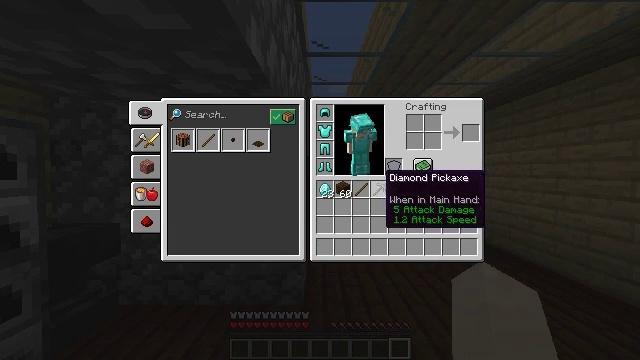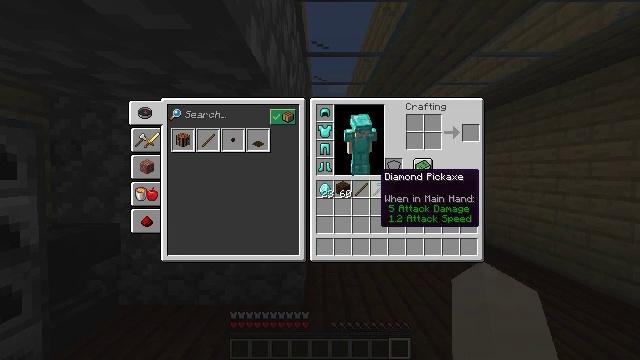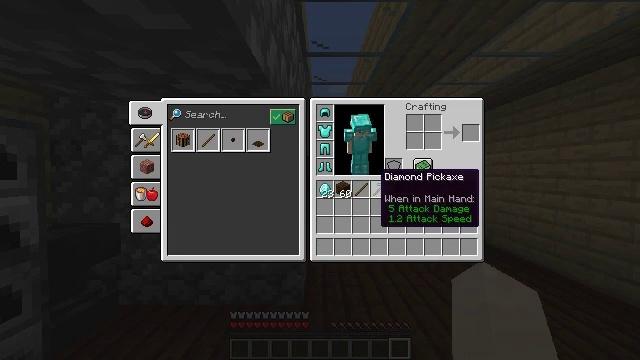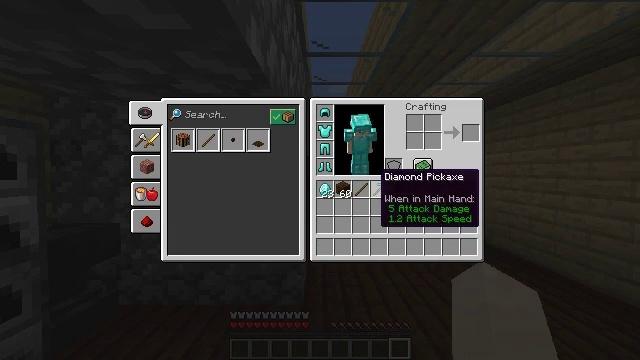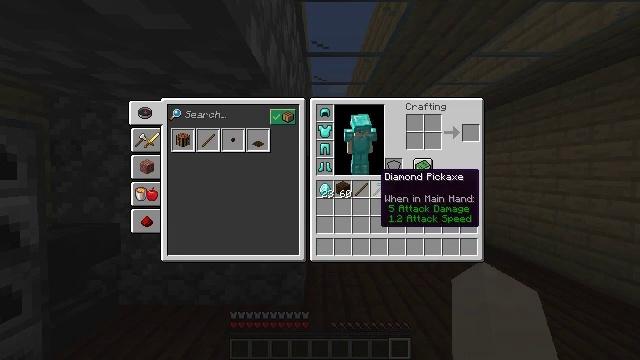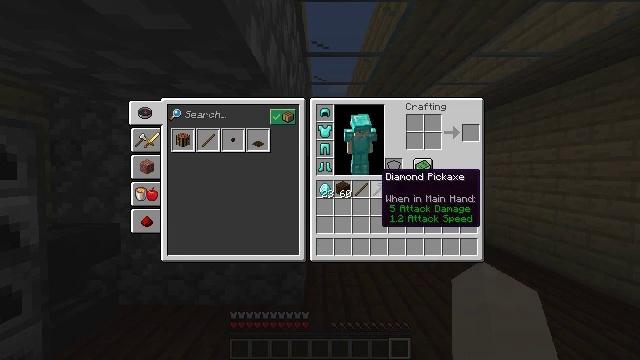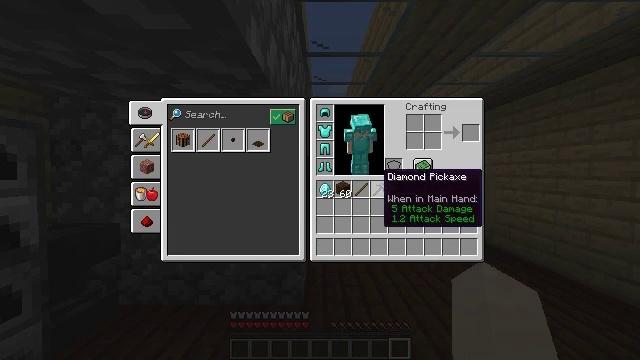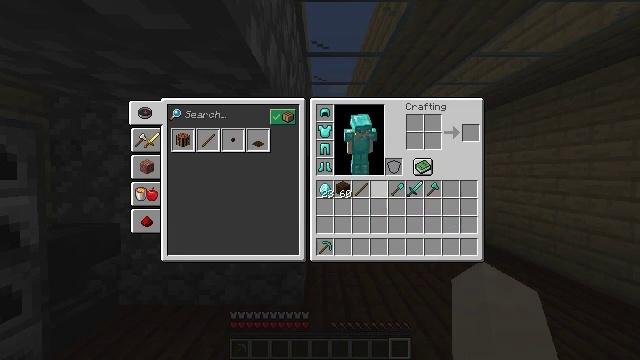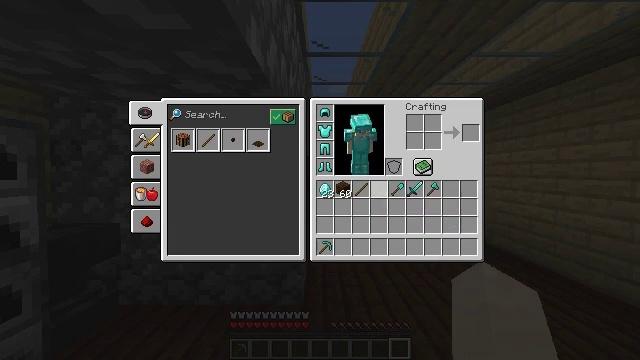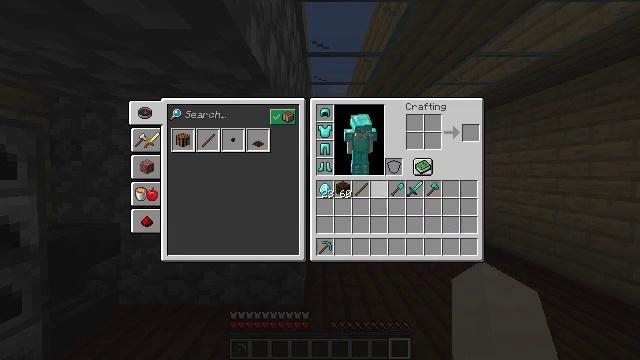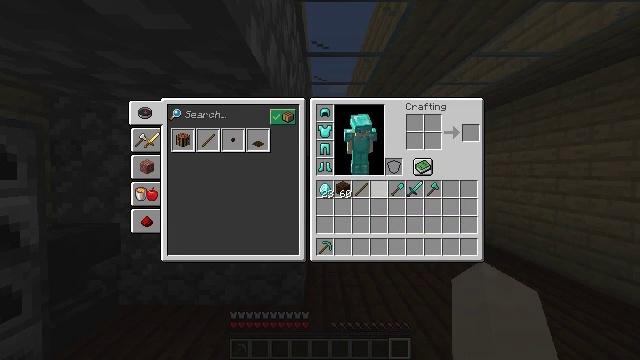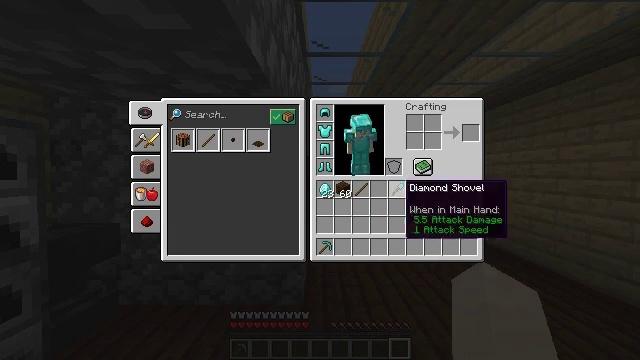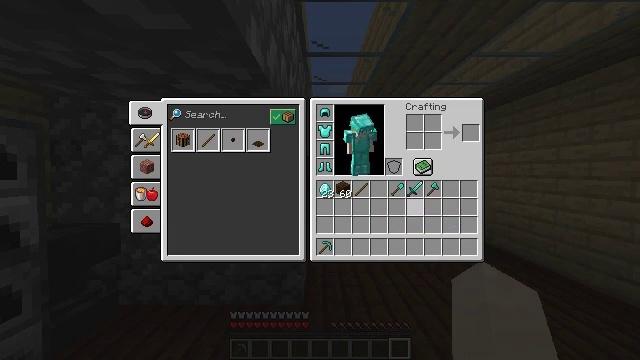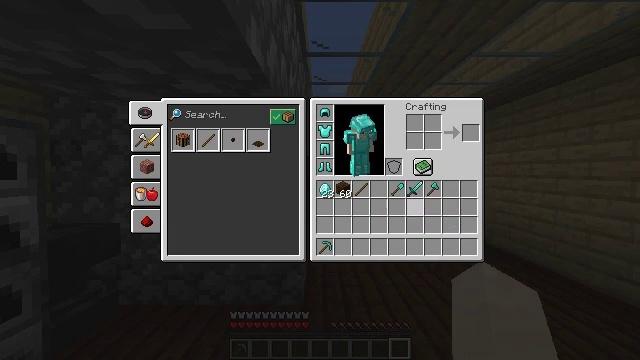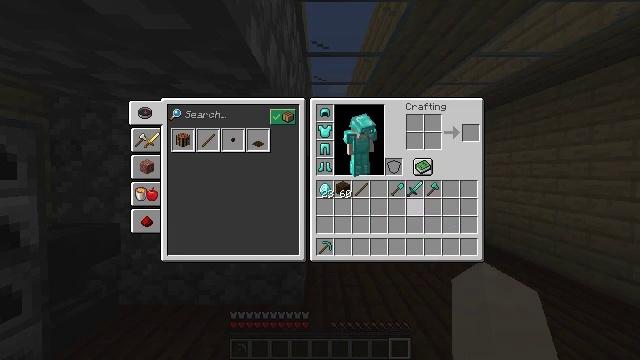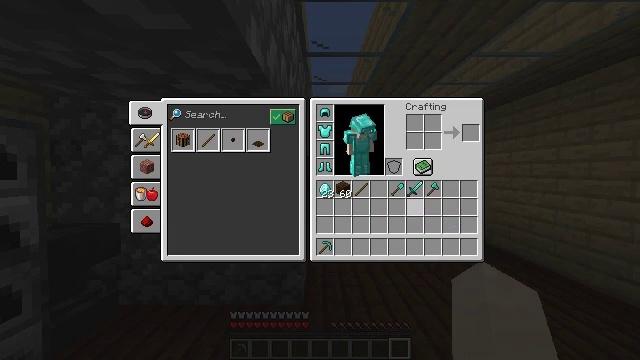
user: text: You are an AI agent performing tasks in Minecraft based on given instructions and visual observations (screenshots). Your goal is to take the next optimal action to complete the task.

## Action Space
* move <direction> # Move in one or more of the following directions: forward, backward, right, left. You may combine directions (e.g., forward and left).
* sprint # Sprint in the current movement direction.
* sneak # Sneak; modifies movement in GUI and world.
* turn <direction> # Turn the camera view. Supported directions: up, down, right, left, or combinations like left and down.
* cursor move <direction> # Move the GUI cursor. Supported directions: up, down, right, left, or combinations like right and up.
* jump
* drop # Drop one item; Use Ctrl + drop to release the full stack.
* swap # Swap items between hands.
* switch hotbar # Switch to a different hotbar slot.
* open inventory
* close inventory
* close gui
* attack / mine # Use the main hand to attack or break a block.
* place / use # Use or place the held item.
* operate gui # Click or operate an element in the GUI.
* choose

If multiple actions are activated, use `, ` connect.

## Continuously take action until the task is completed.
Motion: motion action
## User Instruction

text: Break the wall torch for relocation.
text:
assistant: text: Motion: sneak
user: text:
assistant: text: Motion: sneak
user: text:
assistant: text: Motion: sneak
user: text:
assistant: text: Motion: sneak
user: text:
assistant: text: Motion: sneak
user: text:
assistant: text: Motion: sneak
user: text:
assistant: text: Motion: sneak, operate gui
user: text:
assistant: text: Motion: sneak, operate gui
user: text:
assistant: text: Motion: sneak, operate gui
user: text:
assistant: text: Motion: sneak
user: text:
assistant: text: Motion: sneak, cursor move right and down
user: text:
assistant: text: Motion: sneak, cursor move right
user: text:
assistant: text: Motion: sneak
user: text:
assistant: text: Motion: sneak
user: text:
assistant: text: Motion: sneak
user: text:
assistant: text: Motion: sneak, cursor move right
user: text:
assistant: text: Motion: sneak, cursor move right
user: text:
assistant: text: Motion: sneak
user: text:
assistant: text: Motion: sneak, cursor move left
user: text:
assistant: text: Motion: sneak
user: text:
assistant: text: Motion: sneak
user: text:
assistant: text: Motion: sneak
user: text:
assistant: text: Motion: sneak
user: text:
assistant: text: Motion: sneak
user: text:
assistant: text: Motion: sneak, operate gui
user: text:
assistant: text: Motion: sneak, operate gui
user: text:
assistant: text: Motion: sneak, operate gui
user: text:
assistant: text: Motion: sneak
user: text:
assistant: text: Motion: sneak, cursor move left
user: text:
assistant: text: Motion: sneak, cursor move left